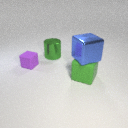
large green metal cylinder behind large green rubber cube